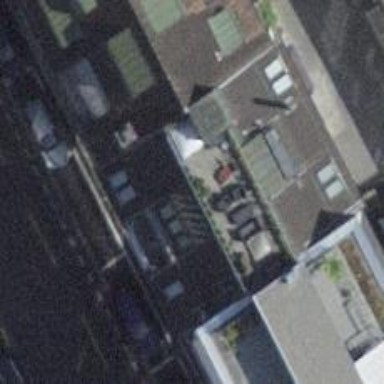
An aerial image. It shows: Gray apartments with flat roofs.